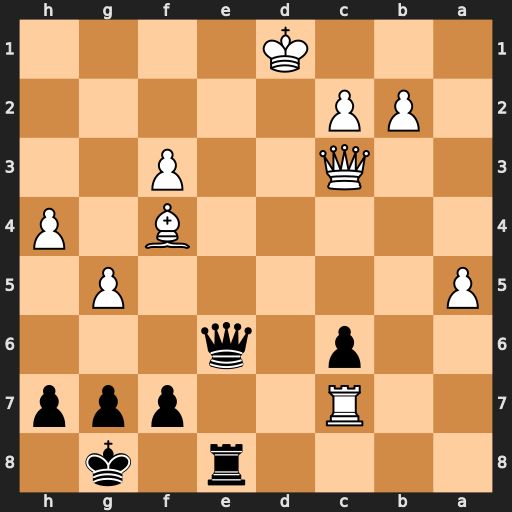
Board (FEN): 4r1k1/2R2ppp/2p1q3/P5P1/5B1P/2Q2P2/1PP5/3K4
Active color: b
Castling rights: -
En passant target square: -
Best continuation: Qe2+ Kc1 Qf1+